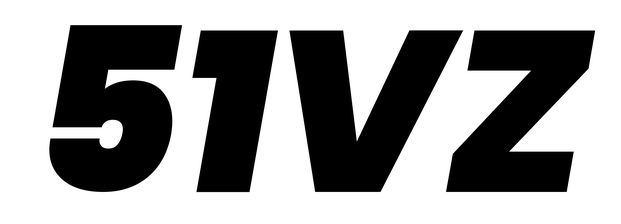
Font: Poppins-BlackItalic